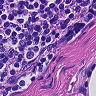
Metastatic tissue present: no